Field crop: maize
Growth stage: 2
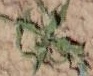
Species: atriplex